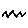
Label: zigzag